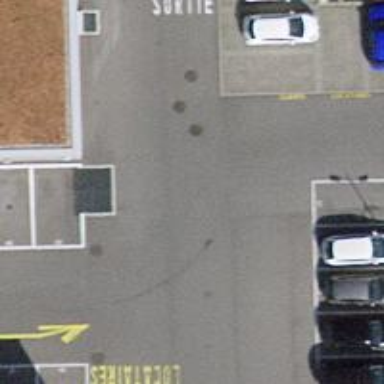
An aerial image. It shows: Parking aisle designated as service road.